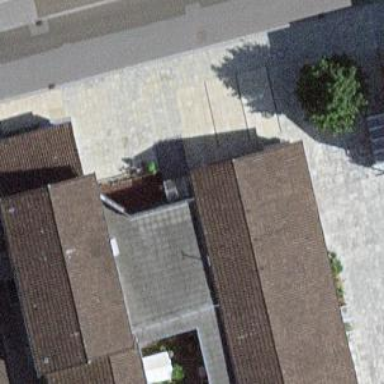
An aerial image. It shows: Garage building.